Field crop: maize
Growth stage: 2
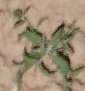
Species: atriplex